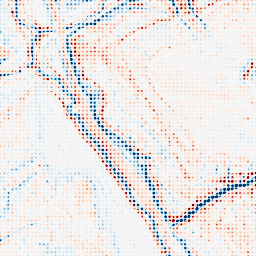
Category: edge_preserving
Decomposition family: bilateral
Decomposition parameters: d: 15
sigma_color: 75
sigma_space: 100
Upsampling method: sinc_hamming
Upsampling parameters: scale: 8
kernel_size: 4
Upsampling scale: 8